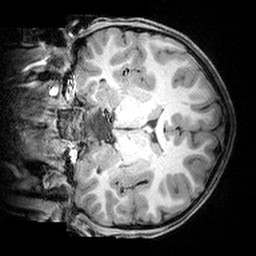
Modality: T1w
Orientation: coronal
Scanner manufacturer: siemens
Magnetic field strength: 3 T
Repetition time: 1.9 s
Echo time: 0.00397 s